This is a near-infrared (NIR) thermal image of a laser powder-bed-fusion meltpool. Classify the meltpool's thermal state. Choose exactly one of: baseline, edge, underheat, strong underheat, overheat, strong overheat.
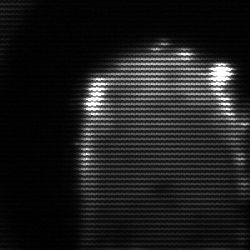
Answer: baseline